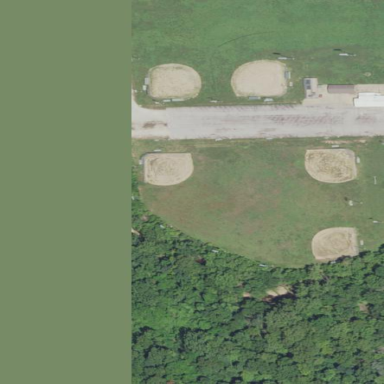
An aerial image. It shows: Baseball pitch for leisure land activities.